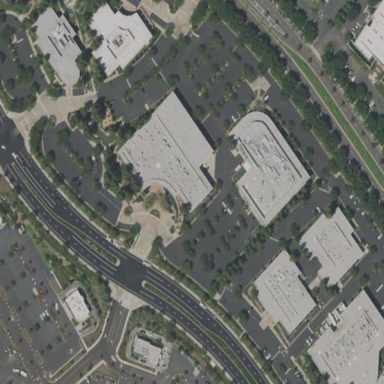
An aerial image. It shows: Commercial area.